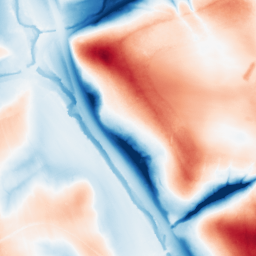
Category: trend_removal
Decomposition family: local_polynomial
Decomposition parameters: window_size: 101
degree: 2
Upsampling method: bspline
Upsampling parameters: scale: 2
Upsampling scale: 2